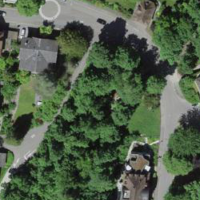
EUNIS habitat code: 53
Species observed at this site:
Corvus corone
Cyanistes caeruleus
Corylus avellana
Anas platyrhynchos
Chloris chloris
Dendrocopos major
Fringilla coelebs
Aegithalos caudatus
Buteo buteo
Sylvia atricapilla
Turdus merula
Columba palumbus
Phylloscopus collybita
Poecile palustris
Parus major
Erithacus rubecula
Acer pseudoplatanus
Artemisia vulgaris
Sitta europaea
Garrulus glandarius
Regulus regulus